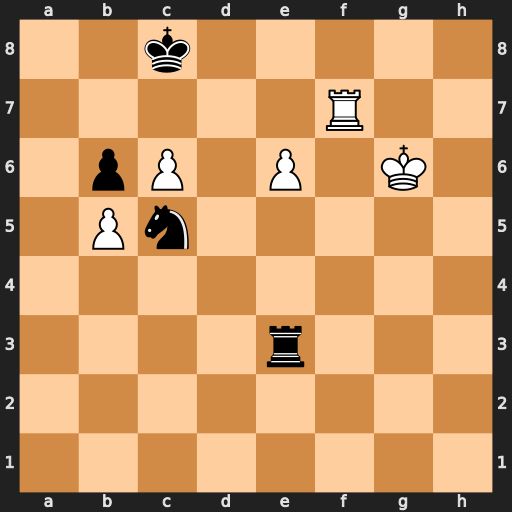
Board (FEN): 2k5/5R2/1pP1P1K1/1Pn5/8/4r3/8/8
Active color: w
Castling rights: -
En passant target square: -
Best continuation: e7 Na4 Rf8+